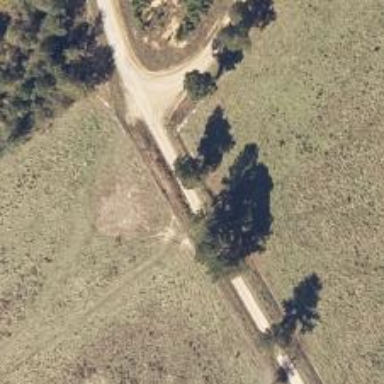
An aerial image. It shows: Unclassified road.